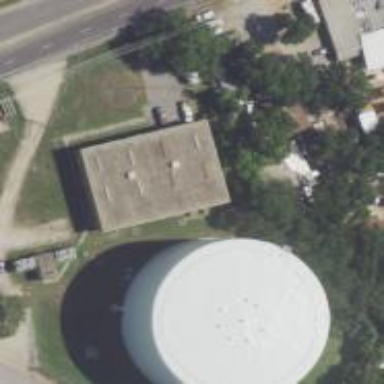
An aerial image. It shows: Water tower that is man-made.